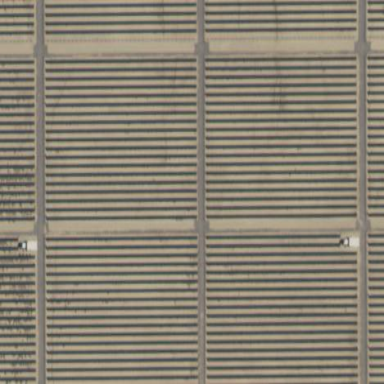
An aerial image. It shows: Solar power generator using photovoltaic panels.